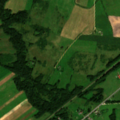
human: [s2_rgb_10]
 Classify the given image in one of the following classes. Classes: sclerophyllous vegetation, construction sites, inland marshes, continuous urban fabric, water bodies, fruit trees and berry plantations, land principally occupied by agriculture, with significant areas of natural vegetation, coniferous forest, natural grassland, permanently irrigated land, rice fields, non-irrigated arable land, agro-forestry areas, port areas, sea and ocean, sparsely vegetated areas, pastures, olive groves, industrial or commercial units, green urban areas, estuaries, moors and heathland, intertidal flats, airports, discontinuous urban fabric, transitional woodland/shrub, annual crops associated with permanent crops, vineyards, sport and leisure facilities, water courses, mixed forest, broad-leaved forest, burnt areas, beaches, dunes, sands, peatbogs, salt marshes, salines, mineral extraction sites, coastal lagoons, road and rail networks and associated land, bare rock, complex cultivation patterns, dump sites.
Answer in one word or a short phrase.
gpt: non-irrigated arable land, pastures, complex cultivation patterns, broad-leaved forest